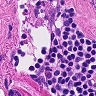
Metastatic tissue present: no